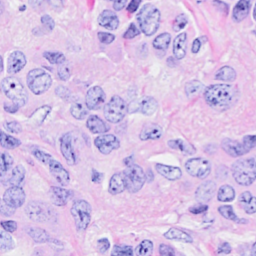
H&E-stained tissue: Breast